Question: I have this query that I have run to gather data from three tables. I want to create JSON from this data gathered. I have written the following script to create it. Please guide me if there is any quick or smart workaround to do this.
This is the snapshot of my database result that I need to create JSON from:

Script that I'm using is this.
'''
$jsonarray = array();
while ($i<count($result))
{
$channel_cat = Array("Channel Category" => Array("name" => $result[$i]['chanct_name']));
$id = $result[$i]['chanct_id'];
while($id == $result[$i]['chanct_id'])
{
$content[] = Array( "Channel Name" => $result[$i]['con_name'], "image" => $result[$i]['con_image']);
$i++;
}
$jsonarray[][] = Array($channel_cat, $content);
unset($content);
}
echo json_encode($jsonarray);
'''
This gives me result pasted below.
'''
[[[{"Channel Category":{"name":"Movie"}},
[{"Channel Name":"Channel1","image":"Thanks.jpg"},
{"Channel Name":"Channel2","image":"Thanks.jpg"},
{"Channel Name":"Channel4","image":"amazon-logo-b_tpng.png"},
{"Channel Name":"High","image":"Thanks.jpg"}]]]
,[[{"Channel Category":{"name":"Documentary"}},
[{"Channel Name":"Channel7","image":"amazon-logo-b_tpng.png"}]]]]
'''
However I am looking for result below.
'''
{
"channelsCategories":
[
{
"name":"Movie",
"image": "MoviePoster",
"contents":
[
{
"name":"Channel 1",
"image":"Thanks.jpg",
},
{
"name":"Channel 2",
"image":"Thanks.jpg",
},
{
"name":"Channel 4",
"image":"amazon-logo...",
},
{
"name":"High",
"image":"Thanks.jpg",
}
]
},
{
"name":"Documentary",
"image": "MoviePoster",
"contents":
[
{
"name":"Channel 7",
"image":"amazon.....",
}
]
}
]
}
'''
Any help or guidance will be really helpful.
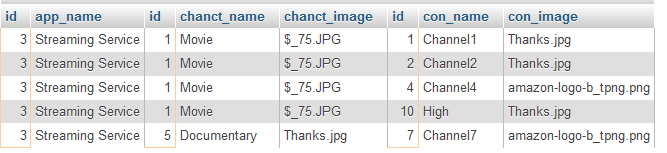
Answer: Try this, it will give you the result you are expecting:
'''
$typeArr = array();
foreach($result as $a){
$typeArr[$a['chanct_name']][] = array(
'name'=>$a['con_name'],
'image'=>$a['con_image']
);
}
$jsonarray = array();
foreach($typeArr as $type=>$contents){
$jsonarray['channelsCategories'][] = array(
'name'=>$type,
'contents'=>$contents
);
}
echo json_encode($jsonarray);
'''